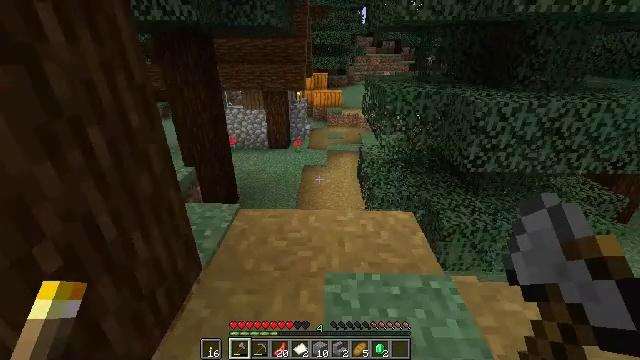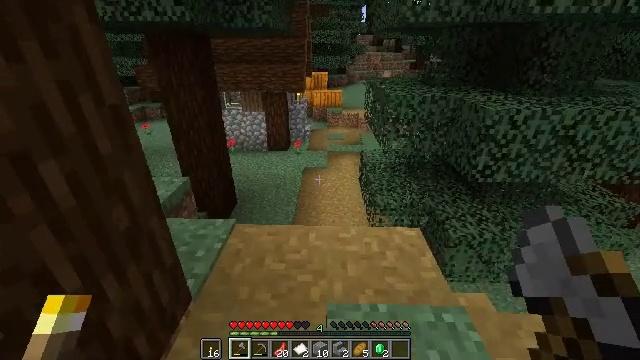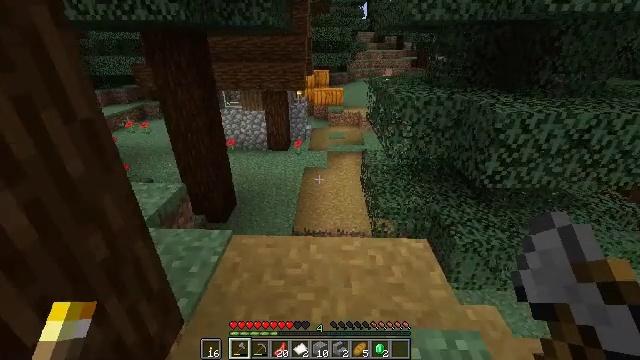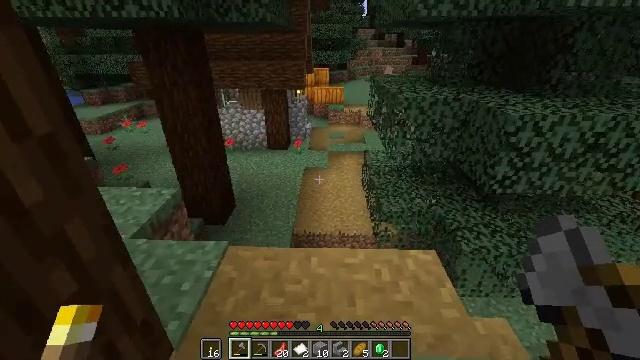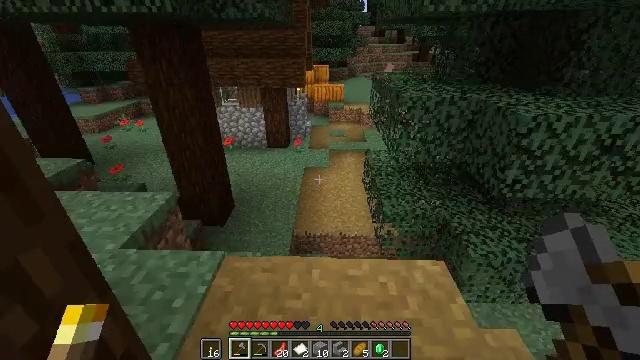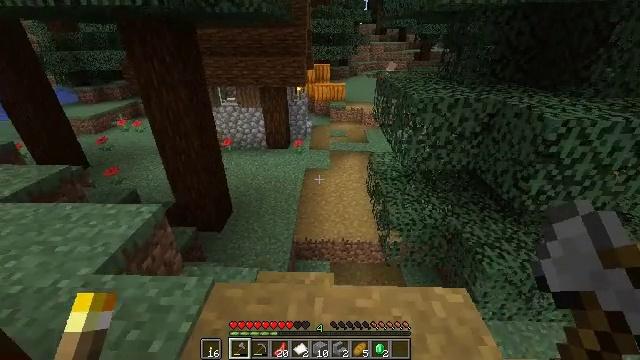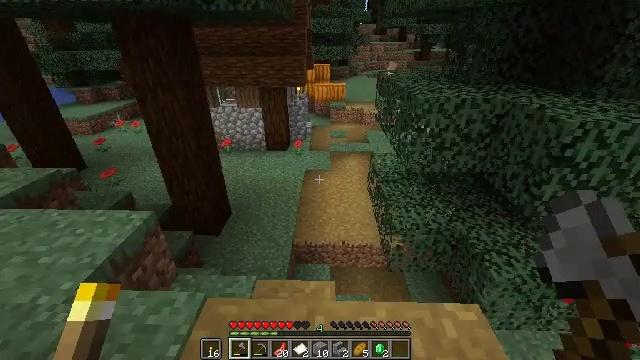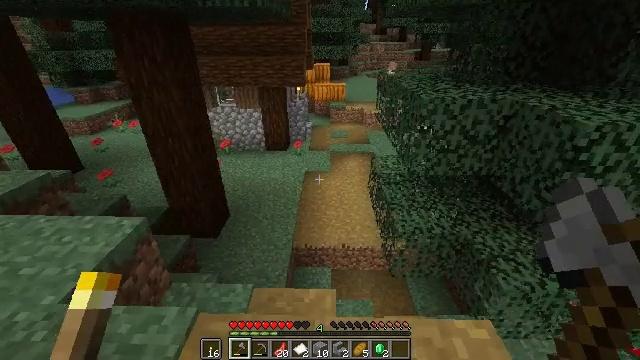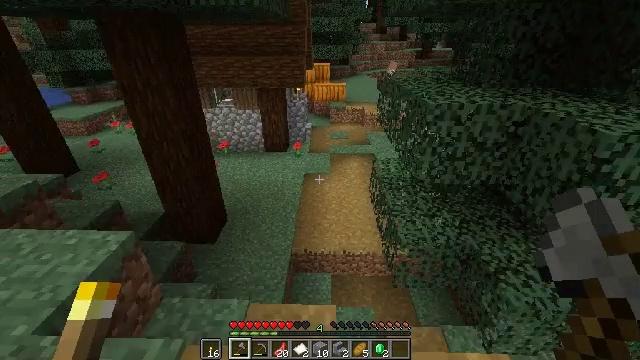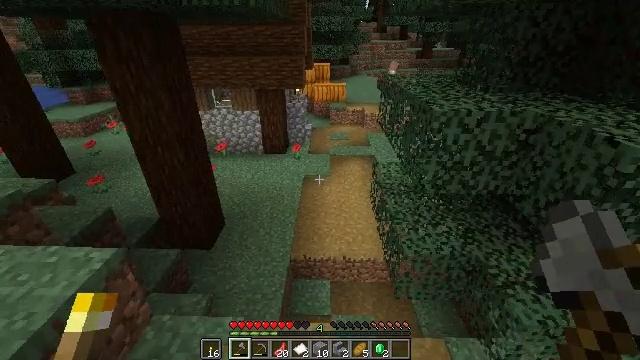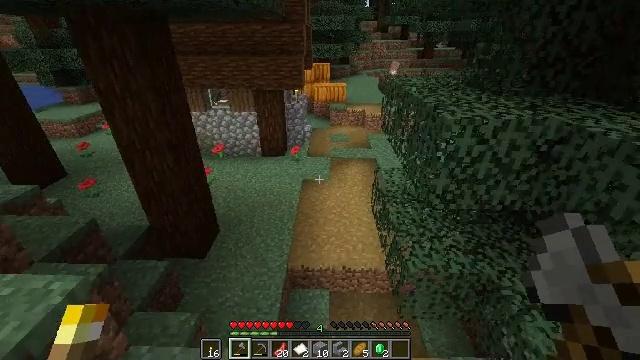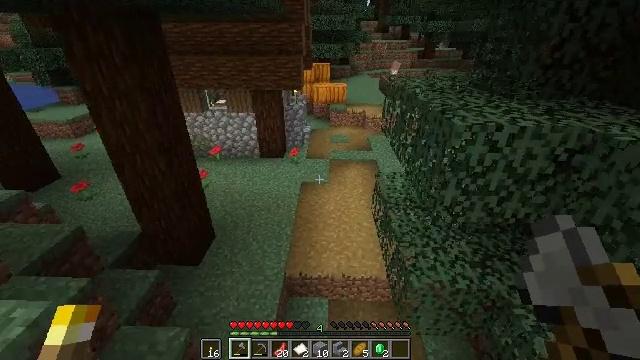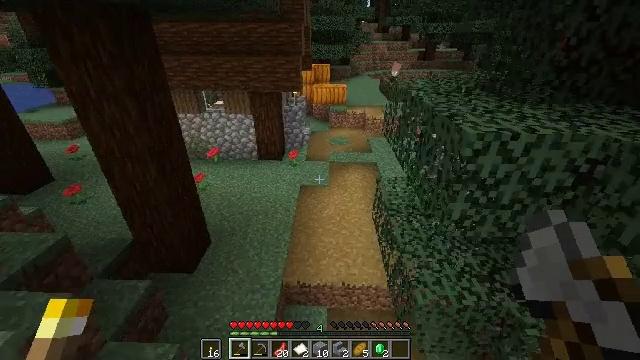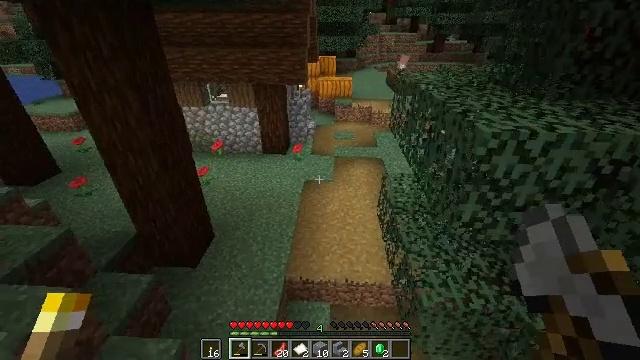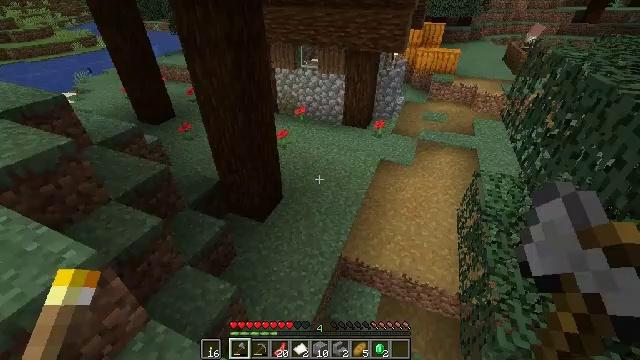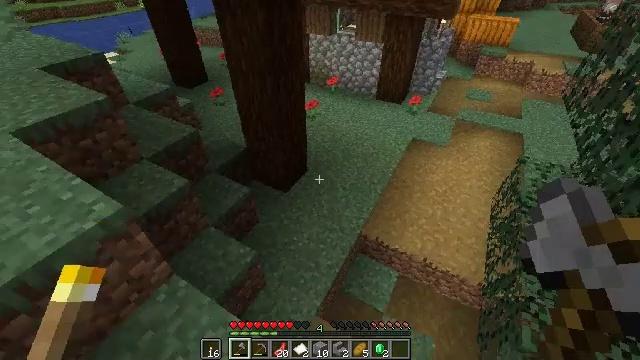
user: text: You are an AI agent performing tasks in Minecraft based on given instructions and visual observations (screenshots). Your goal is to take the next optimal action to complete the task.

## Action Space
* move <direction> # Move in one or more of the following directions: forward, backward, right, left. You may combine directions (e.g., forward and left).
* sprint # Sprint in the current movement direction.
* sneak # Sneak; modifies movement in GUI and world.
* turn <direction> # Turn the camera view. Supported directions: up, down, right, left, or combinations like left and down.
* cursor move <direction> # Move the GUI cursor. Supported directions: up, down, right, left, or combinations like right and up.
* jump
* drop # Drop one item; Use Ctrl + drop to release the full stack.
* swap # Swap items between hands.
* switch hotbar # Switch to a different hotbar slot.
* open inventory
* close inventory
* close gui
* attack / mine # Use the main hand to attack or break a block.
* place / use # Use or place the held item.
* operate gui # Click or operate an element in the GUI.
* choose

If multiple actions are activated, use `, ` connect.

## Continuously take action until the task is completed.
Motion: motion action
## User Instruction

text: Collect the spruce trapdoor from its position.
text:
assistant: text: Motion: move forward
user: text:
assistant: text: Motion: move forward
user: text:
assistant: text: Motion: move forward
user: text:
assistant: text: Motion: move forward
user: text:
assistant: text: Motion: move forward
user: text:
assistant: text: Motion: move forward
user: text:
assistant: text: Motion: move forward
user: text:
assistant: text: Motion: move forward
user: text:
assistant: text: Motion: move forward
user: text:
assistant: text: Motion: move forward
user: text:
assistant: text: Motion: move forward
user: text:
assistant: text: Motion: move forward
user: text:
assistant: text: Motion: move forward, turn left and down
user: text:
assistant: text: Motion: move forward, turn left and down
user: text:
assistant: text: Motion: move forward, turn left and down
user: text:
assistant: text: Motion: move forward, turn down
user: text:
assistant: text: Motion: move forward, turn down
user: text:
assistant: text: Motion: move forward, turn left
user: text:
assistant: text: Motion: move forward
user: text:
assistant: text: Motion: move forward
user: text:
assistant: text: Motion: move forward
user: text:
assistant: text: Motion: move forward
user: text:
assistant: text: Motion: move forward, turn left
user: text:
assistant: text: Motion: move forward
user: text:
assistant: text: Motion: move forward, jump
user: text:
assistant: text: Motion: move forward, jump
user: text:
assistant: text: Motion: move forward, turn right and up, jump
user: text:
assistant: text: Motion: move forward, turn right and up, jump
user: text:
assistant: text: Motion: move forward, turn right and up
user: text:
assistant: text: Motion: move forward, turn right and up